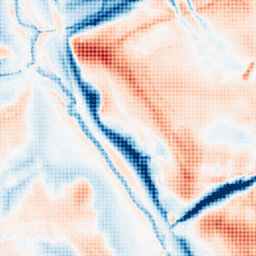
Category: trend_removal
Decomposition family: local_polynomial
Decomposition parameters: window_size: 51
degree: 3
Upsampling method: sinc_hamming
Upsampling parameters: scale: 8
kernel_size: 8
Upsampling scale: 8